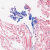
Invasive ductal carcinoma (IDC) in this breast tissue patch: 0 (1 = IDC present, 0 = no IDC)